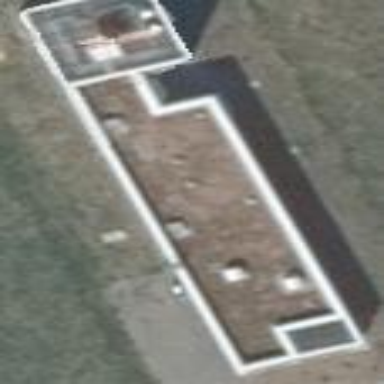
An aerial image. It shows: Service building.